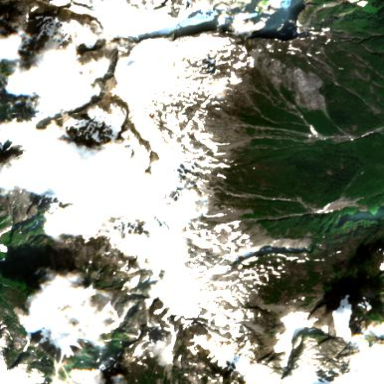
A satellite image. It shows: Stunning view of glacier.